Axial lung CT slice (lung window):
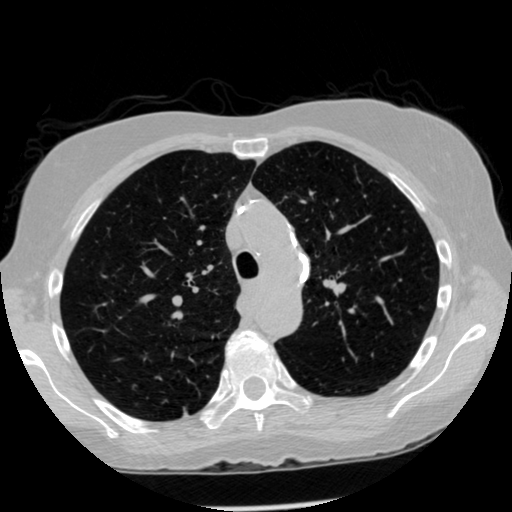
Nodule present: no